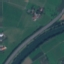
Label: River